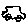
Label: car